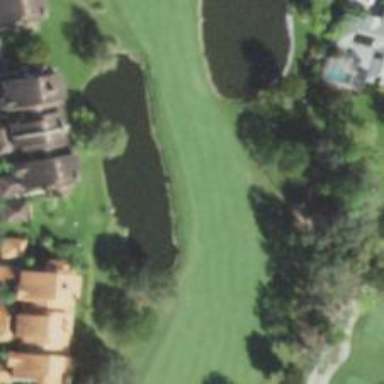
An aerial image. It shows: View of golf hole.